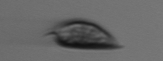
Label: Prorocentrum_triestinum